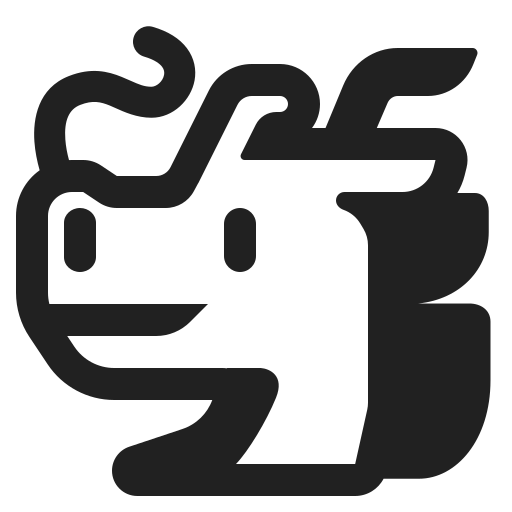
dragon face high contrast